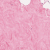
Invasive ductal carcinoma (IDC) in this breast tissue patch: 0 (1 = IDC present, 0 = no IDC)